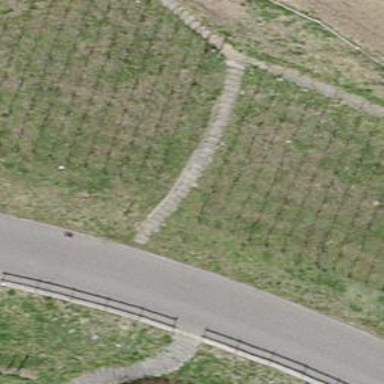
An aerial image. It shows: Set of concrete steps.